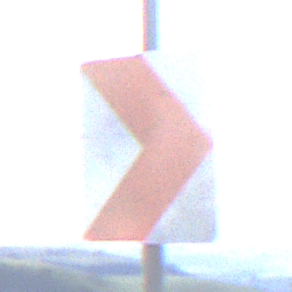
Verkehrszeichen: RichtungstafelnInKurvenKleinLinks
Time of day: SunriseSunset
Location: Outdoor (Nature)
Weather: PartlyCloudy
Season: NotSpecified
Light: Natural